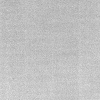
Atmospheric dust classification: dusty